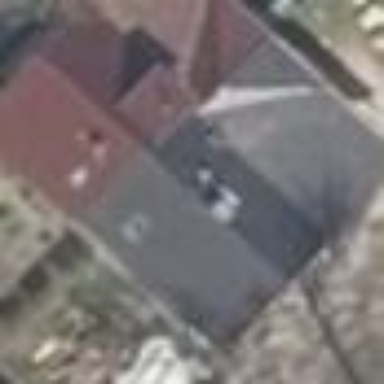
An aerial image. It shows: Semidetached house with gabled roof.